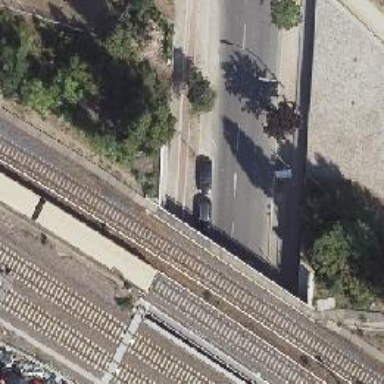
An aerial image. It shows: Bridge carrying electrified light rail track.